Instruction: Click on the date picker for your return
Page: home
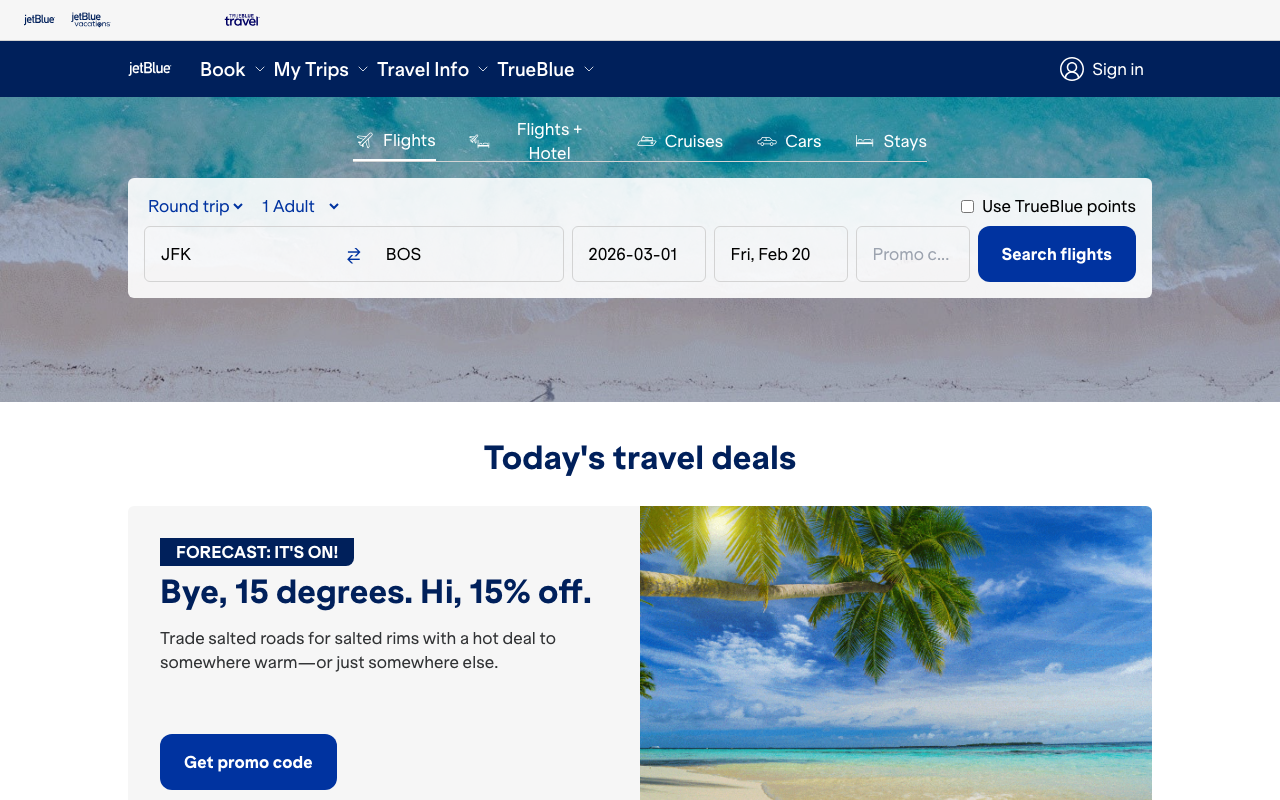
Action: click